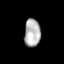
Tissue: prostate
Cell type: T cells
Senescence score: 0.8438
Nuclear area (px): 447
Mean DAPI intensity: 177.53